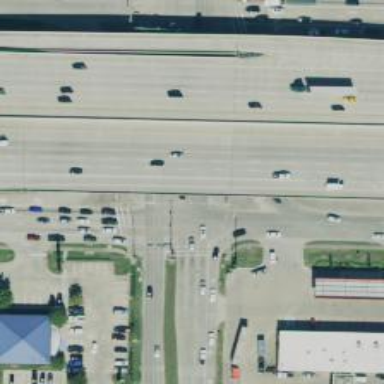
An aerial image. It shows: Frontage road connected to secondary link.